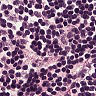
Metastatic tissue present: no